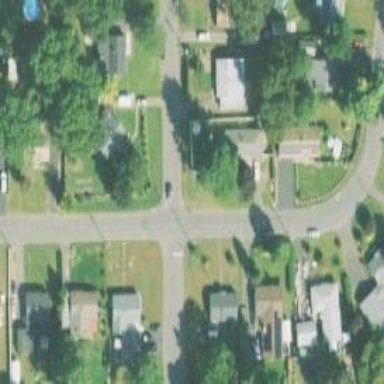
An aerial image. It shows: Road with stop sign.